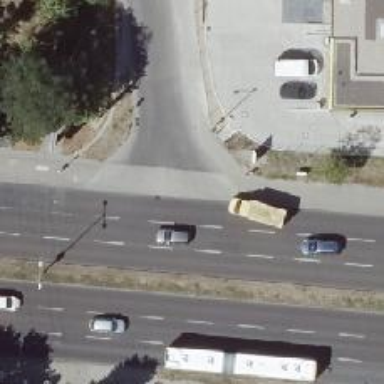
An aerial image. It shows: Service road with asphalt surface. There is sidewalk on the left side.